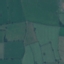
Land use / land cover: Pasture